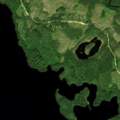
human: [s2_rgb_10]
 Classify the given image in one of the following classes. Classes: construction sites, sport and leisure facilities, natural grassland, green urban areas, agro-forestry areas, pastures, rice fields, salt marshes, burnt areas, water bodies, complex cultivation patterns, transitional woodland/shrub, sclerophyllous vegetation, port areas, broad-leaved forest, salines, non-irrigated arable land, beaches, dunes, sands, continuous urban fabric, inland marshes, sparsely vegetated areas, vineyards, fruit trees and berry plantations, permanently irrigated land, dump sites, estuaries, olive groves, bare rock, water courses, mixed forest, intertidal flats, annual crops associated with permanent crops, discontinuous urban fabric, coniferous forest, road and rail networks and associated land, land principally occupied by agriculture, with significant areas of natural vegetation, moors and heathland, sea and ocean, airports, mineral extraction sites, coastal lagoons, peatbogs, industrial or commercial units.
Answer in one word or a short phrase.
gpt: coniferous forest, transitional woodland/shrub, water bodies